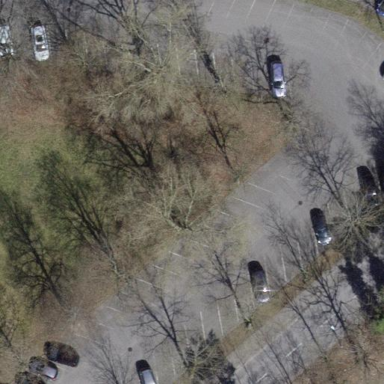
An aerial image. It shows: Parking area with surface.